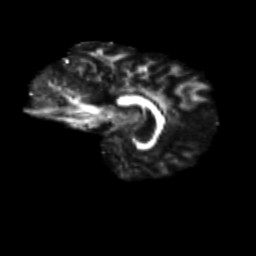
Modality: FA
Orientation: sagittal
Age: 56
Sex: female
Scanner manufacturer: siemens
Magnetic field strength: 3 T
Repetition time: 4.71 s
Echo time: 0.0906 s